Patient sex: M
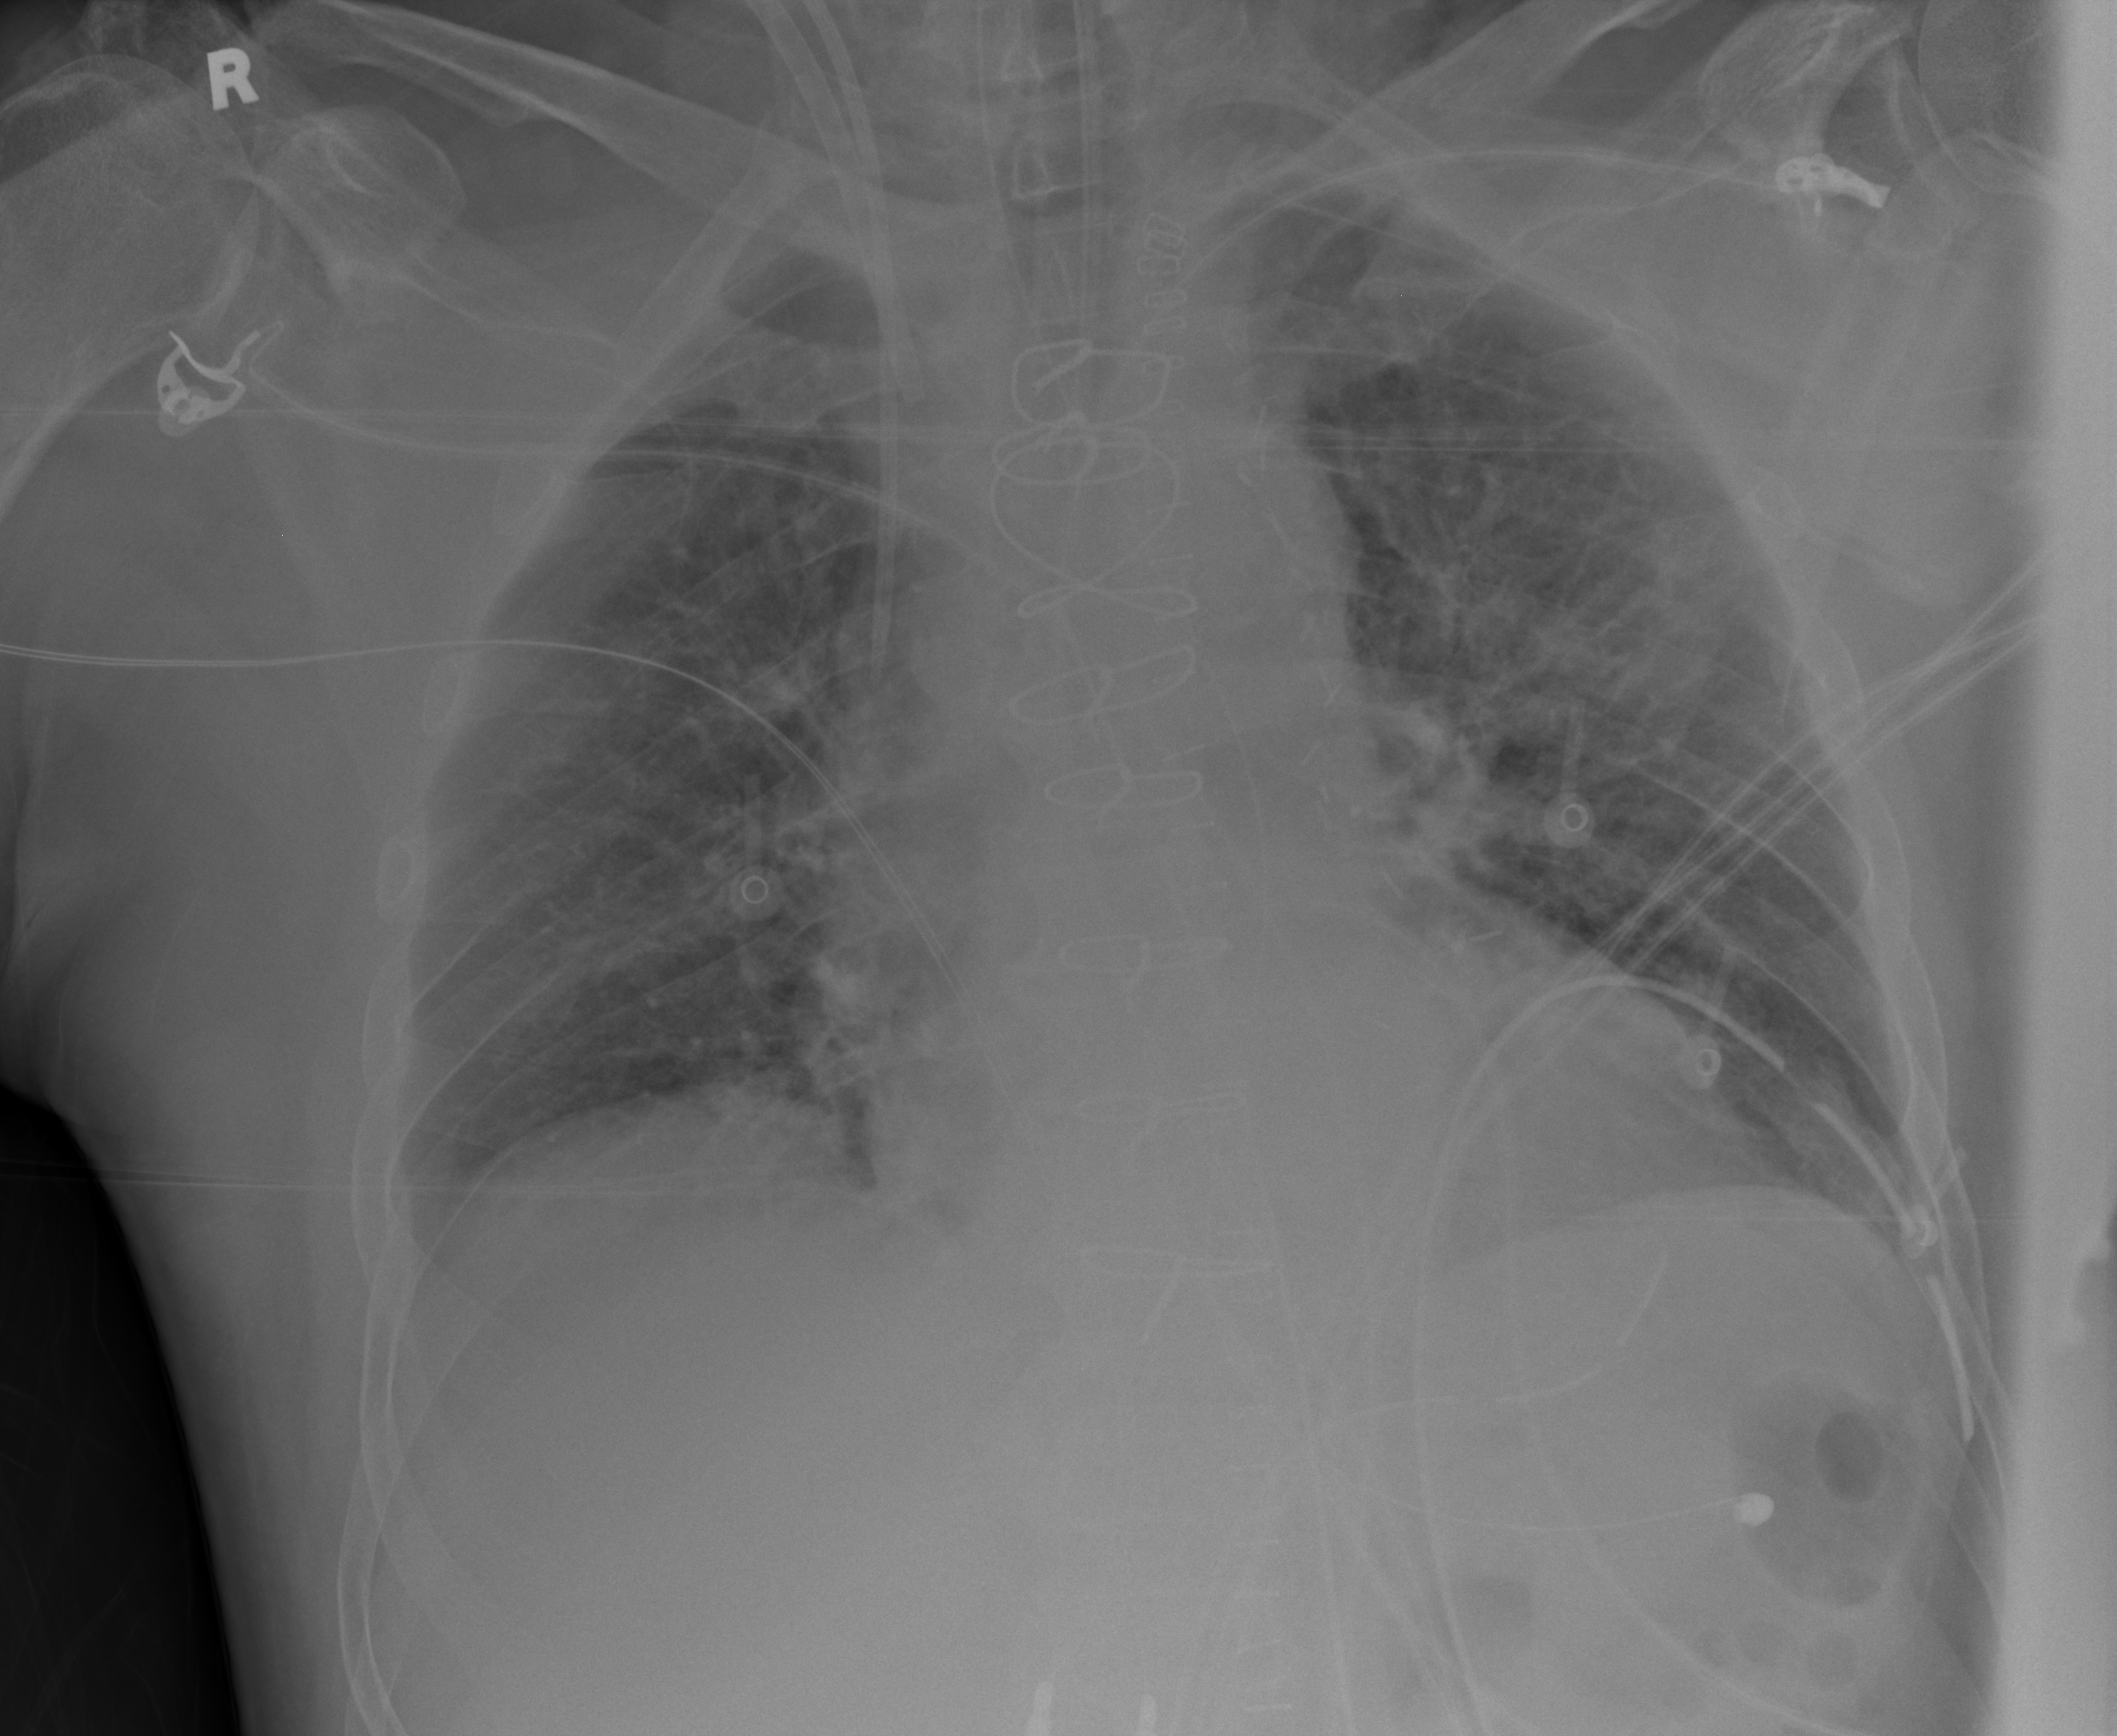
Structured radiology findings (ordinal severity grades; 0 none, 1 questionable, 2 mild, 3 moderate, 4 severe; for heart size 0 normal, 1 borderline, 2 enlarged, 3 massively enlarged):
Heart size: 0
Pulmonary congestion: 0
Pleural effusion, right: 0
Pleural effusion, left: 0
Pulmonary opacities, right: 0
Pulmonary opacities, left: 0
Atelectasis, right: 0
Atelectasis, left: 2